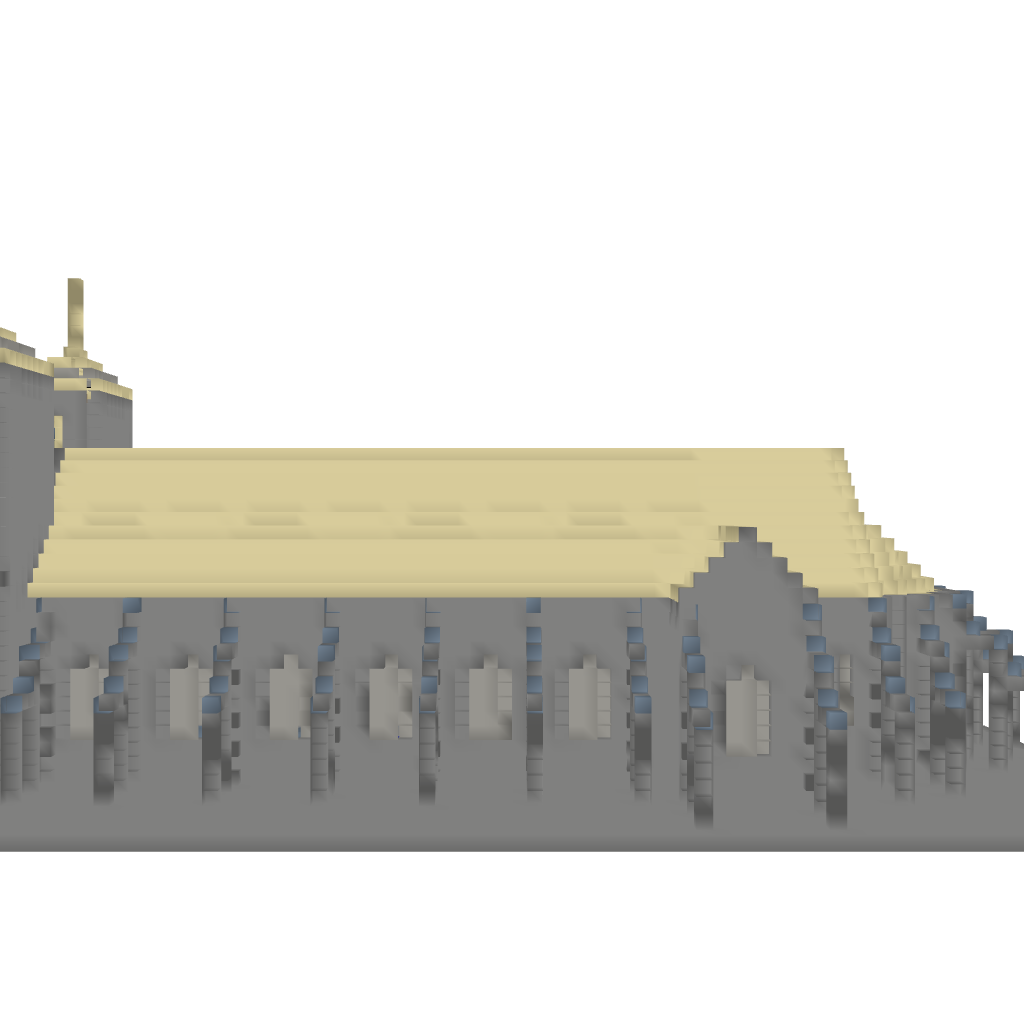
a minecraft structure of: cathedral